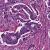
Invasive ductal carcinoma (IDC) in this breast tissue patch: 1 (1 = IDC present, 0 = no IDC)